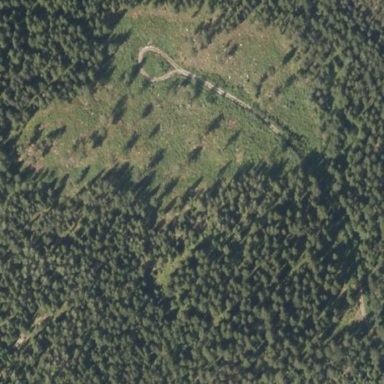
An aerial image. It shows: Clearcut area created by human activity.